Question: I have many new wizard-created DataTables in my project, which I need to extract data from. There are many in these tables, which I want to extract as .
So I went ahead and changed the 'NullValue' property of each 'DataColumn' with 'DataType' of 'System.String' from '(Throw exception)' to '(Empty)' like this:

I soon got tired of all the repetitive work, so I tried to set 'NullValue' programmatically in the data layer of my application.
I was, however, this property. I even decompiled the code of 'System.Data.DataColumn' and the property 'NullValue' did not seem to exist there. 'NullValue' may be some magic feature of 'Microsoft.VSDesigner.Data.Design.DataColumnEditor', but that's nothing more than a mere suspicion at the moment.
How can I programmatically achieve the same effect as if I did set 'NullValue' to '(Empty)' in the property editor)?
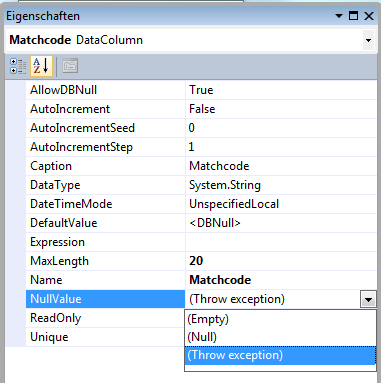
Answer: To be clear: NullValue is not a property of the DataColumn class. It's a convenience setting of the TableAdapter code generator that can be set for each column. In practice, this means that setting this 'property' controls how the body of the column's property (Public Property () as is generated. If, for example, NullValue is set to then a conditional is added to the column property code to check for null and return an empty string. If NullValue is left to then this conditional is omitted from the property definition.
As such, there really isn't a programmatic way to set this property, since you can't alter the tableadapter code at run time. However, you can create a new property (with a different name, such as MyColumnName_Safe) in a partial class for your TableAdapter that has the behavior you want. Just make sure to call the correct property instead of the autogenerated one in your consuming code